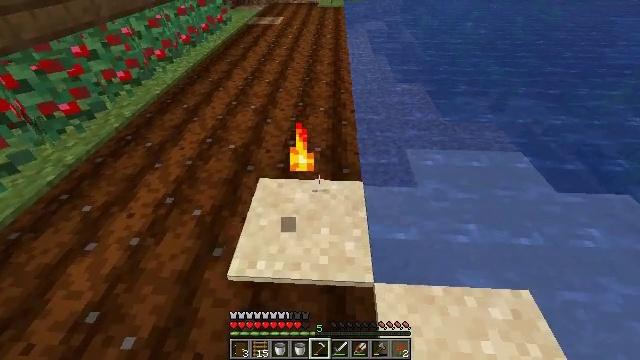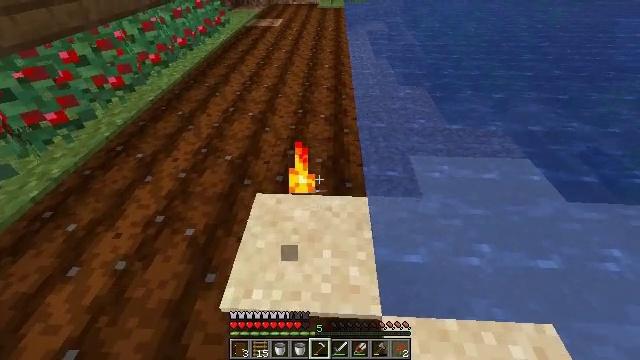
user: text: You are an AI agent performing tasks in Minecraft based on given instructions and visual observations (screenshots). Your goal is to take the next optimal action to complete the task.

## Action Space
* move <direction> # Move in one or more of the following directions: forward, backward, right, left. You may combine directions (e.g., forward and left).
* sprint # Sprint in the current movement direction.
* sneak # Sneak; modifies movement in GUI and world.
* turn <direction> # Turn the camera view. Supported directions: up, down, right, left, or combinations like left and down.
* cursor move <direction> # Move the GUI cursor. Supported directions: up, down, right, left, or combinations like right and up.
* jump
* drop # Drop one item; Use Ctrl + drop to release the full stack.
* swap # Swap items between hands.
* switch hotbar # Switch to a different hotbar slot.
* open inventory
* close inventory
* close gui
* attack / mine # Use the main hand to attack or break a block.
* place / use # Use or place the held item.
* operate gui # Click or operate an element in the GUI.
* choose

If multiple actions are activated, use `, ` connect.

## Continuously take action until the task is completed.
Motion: motion action
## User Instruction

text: Break the torch to collect it.
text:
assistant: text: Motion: move forward
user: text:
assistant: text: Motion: sprint